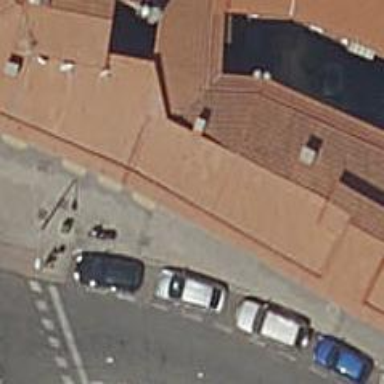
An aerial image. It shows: Restaurant.